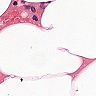
Metastatic tissue present: no